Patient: sex F, age 68
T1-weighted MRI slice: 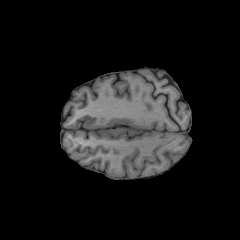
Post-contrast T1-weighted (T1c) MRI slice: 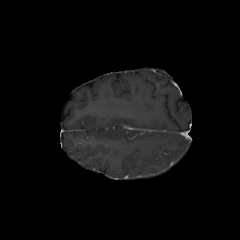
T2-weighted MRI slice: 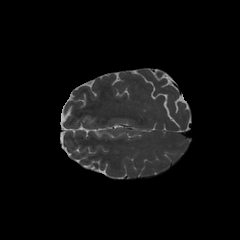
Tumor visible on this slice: no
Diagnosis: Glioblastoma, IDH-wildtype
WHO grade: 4